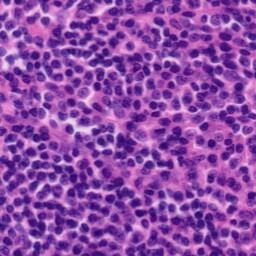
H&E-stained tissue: Tonsil